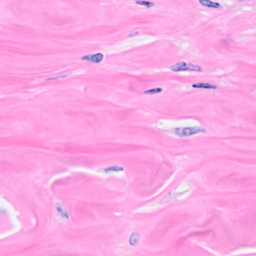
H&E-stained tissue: Breast